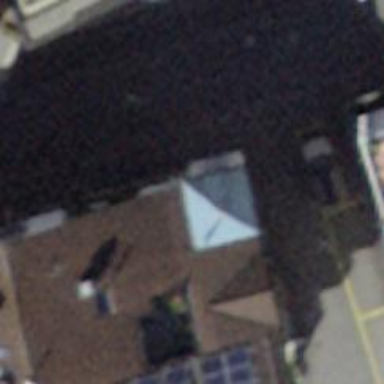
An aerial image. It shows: Restaurant.